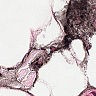
Metastatic tissue present: no